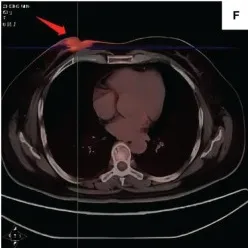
PET-CT results of patients at different time. After four cycles of treatment (November 20, 2020), the right breast tumor and axillary lymph nodes were smaller than before.
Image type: radiology (pet)